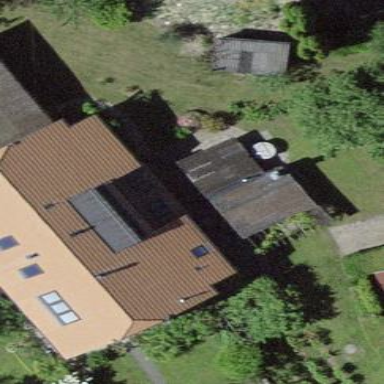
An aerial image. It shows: Shed building.